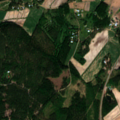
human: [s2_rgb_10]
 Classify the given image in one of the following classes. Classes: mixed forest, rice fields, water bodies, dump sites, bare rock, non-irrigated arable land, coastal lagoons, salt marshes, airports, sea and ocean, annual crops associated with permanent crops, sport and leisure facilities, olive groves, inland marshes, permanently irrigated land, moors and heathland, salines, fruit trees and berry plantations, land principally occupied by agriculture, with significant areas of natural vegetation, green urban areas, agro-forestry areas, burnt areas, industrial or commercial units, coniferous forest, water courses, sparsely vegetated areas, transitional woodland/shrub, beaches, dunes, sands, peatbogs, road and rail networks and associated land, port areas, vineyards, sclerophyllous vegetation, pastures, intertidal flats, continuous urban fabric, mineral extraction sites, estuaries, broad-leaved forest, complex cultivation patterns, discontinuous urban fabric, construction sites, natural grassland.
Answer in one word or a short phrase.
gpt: land principally occupied by agriculture, with significant areas of natural vegetation, coniferous forest, mixed forest, transitional woodland/shrub